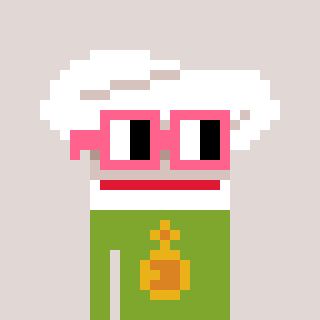
a pixel art character with square pink glasses, a chef hat-shaped head and a slimegreen-colored body on a warm background